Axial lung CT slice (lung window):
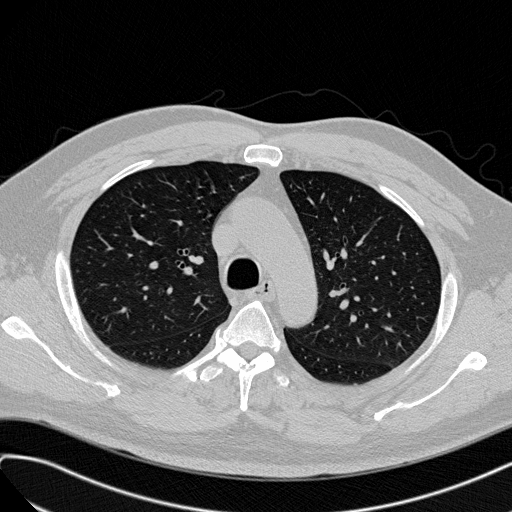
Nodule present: no